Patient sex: F
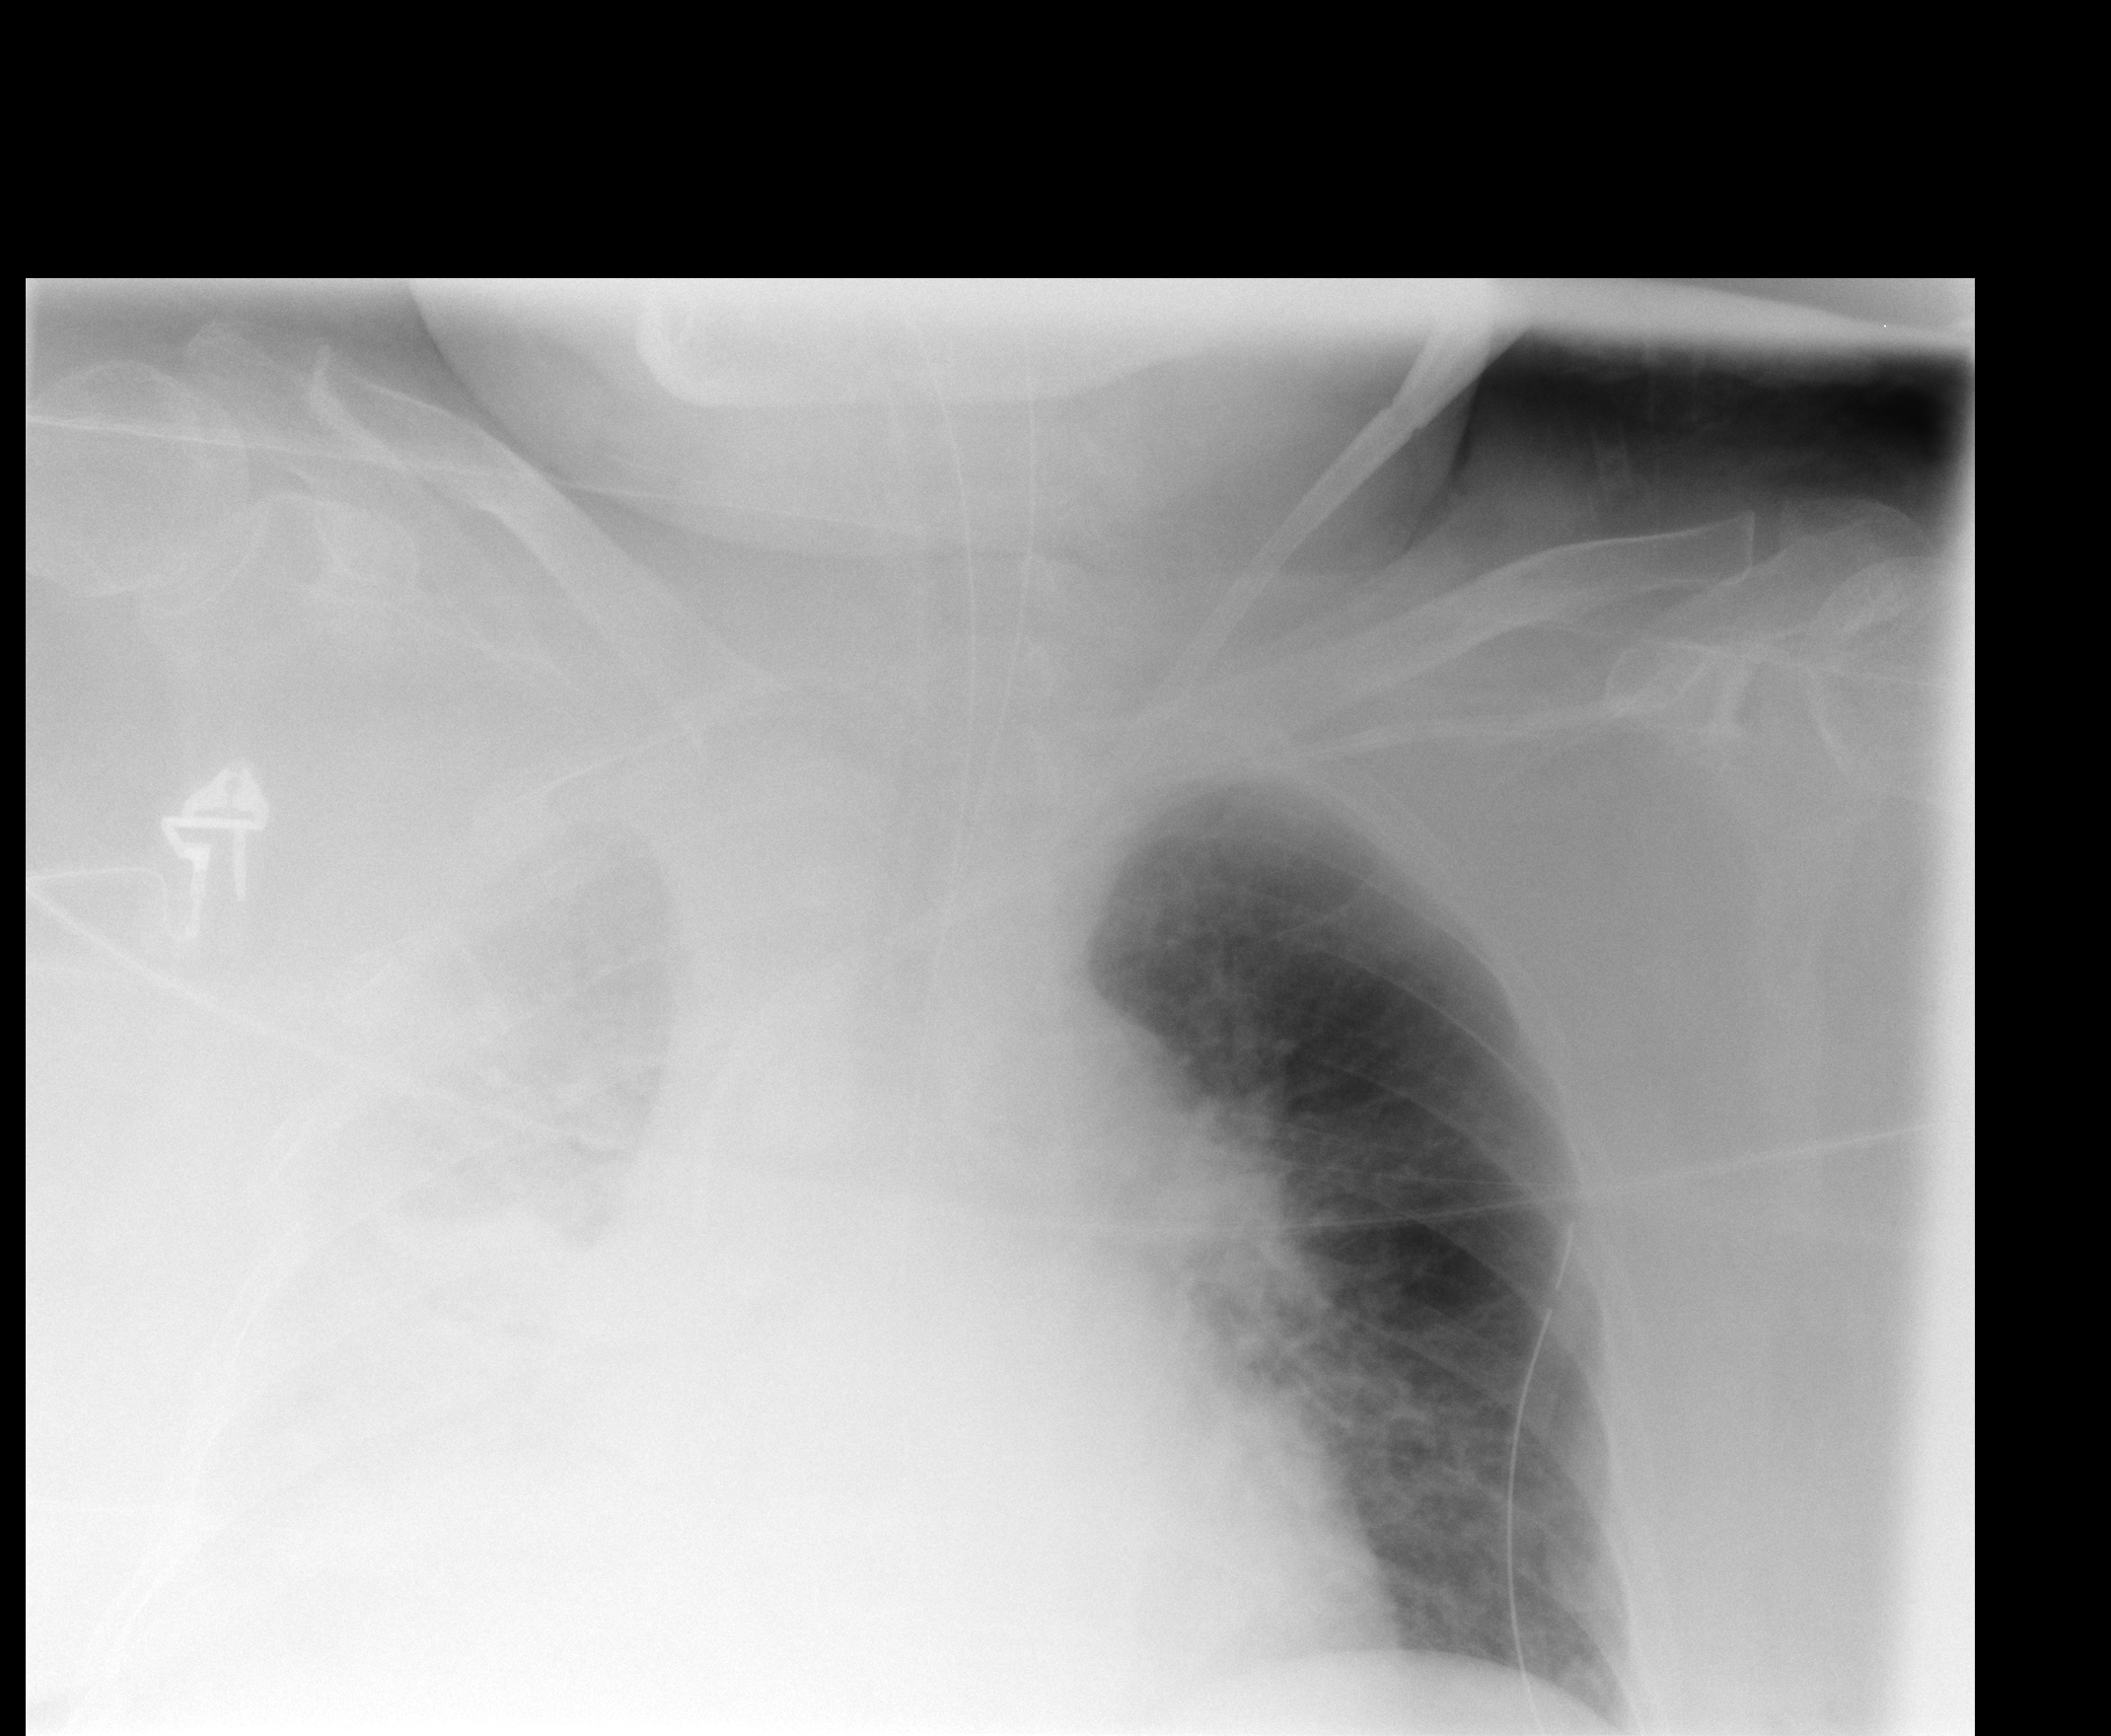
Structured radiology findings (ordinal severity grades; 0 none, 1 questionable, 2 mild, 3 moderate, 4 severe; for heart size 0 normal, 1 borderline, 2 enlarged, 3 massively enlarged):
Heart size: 0
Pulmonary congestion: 0
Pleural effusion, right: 2
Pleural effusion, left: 0
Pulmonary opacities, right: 4
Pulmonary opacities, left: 0
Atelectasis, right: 2
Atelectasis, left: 0